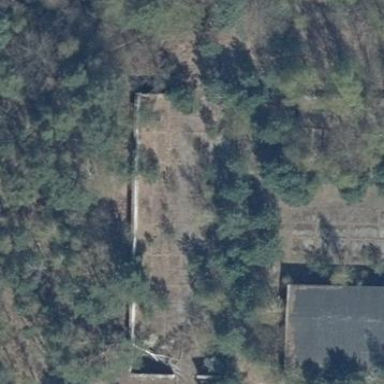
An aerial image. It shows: Collapsed building.